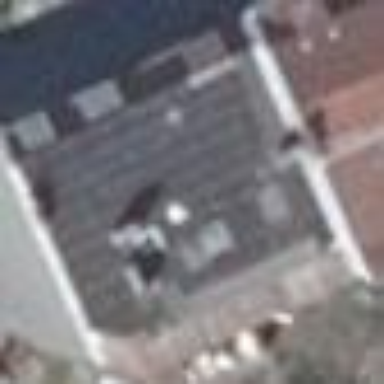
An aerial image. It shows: Apartments housed in building with gambrel roof.